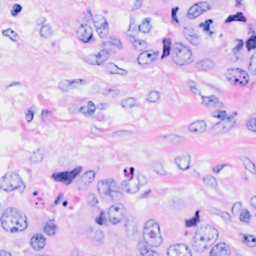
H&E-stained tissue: Breast